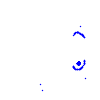
Particle: proton